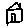
Label: house